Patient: sex M, age 46
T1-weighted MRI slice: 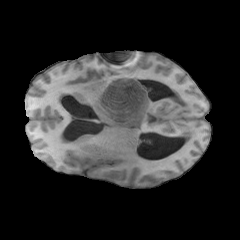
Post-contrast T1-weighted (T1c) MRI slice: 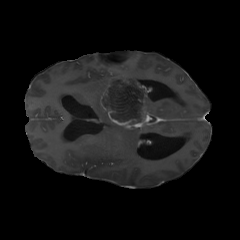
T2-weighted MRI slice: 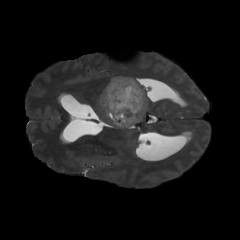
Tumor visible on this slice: yes
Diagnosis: Glioblastoma, IDH-wildtype
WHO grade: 4